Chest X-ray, AP view. Patient: 59 years old, sex M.
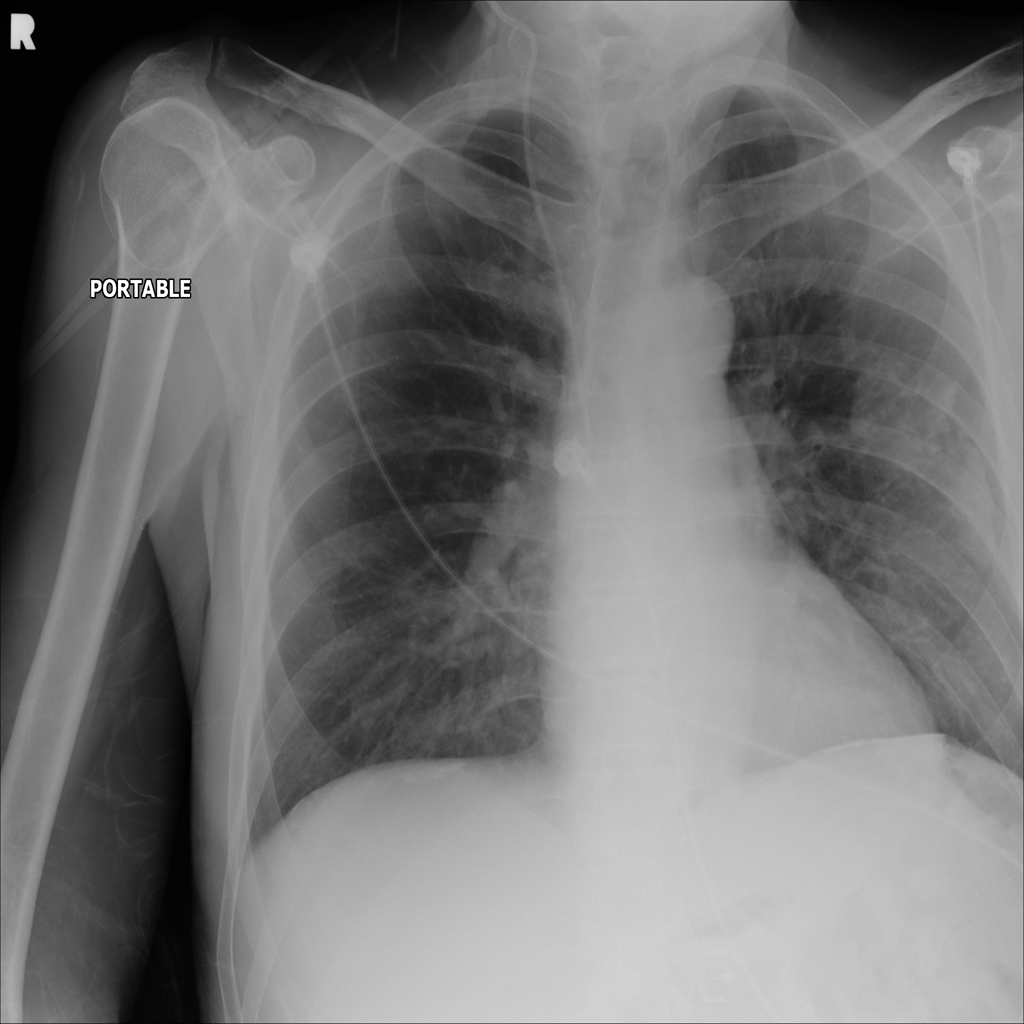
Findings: No Finding